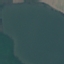
Land use / land cover class: SeaLake